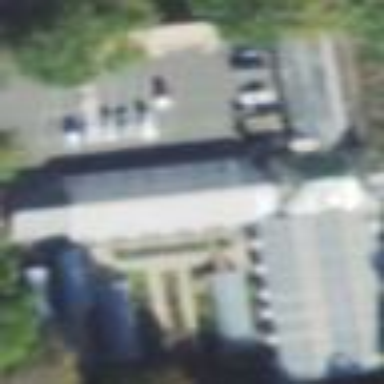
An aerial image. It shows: Greenhouse.